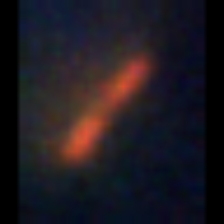
Taxon: Pennate
Group: Diatoms